Question: I want to create Sql script to see how many task open or on-hold only for logged in user who assigned
to task
result
HelloWorld1(0)
HelloWorld2(2)
HelloWorld3(1)
HelloWorld4(5)
'''
SELECT Projects.projectID,
Projects.projectName + ' ' + '(' + CONVERT(NVARCHAR, COUNT(Projects_tasks.taskID)) + ')' AS Project
FROM Projects
LEFT JOIN Projects_tasks ON Projects.projectID = Projects_tasks.projectID
INNER JOIN Users_projects ON Projects.projectID = Users_projects.projectID
INNER JOIN Tasks ON Projects_tasks.taskID = Tasks.taskID
INNER JOIN Users_Tasks ON Tasks.taskID = Users_Tasks.TaskID
WHERE Users_Tasks.userID = @userID
AND Tasks.status = 'Open'
AND Tasks.status = 'Onhold'
GROUP BY Users_projects.userID,
Projects.projectName,
Projects.projectID,
Users_Tasks.userID
'''

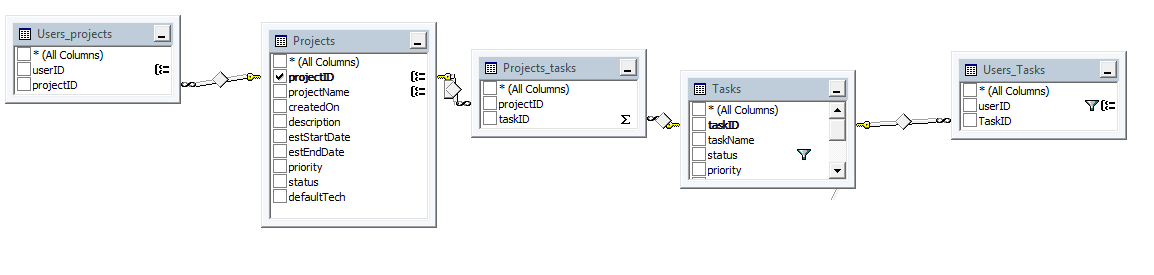
Answer: You have:
'''
AND (Tasks.status = 'Open' AND Tasks.status = 'Onhold')
'''
Which can't be true; a Task can't have both values at the same time. You want:
'''
AND (Tasks.status = 'Open' OR Tasks.status = 'Onhold')
'''
Better yet, use 'IN':
'''
AND (Tasks.status IN ('Open', 'Onhold') )
'''